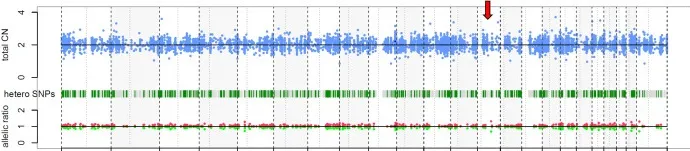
Copy number alteration of sorted granulocytes. Copy number alteration analysis of flowcytometric-sorted granulocytes from peripheral blood six months before bone marrow transplantation. , while it is not evident in the GPI (-) granulocytes CN, copy number; PNH, paroxysmal nocturnal hemoglobinuria; SNP, single nucleotide polymorphism.
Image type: electrography (ekg)